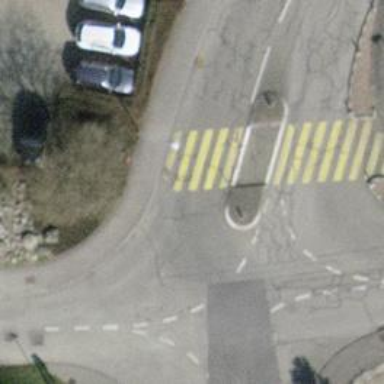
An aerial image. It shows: Zebra crossing with road island.